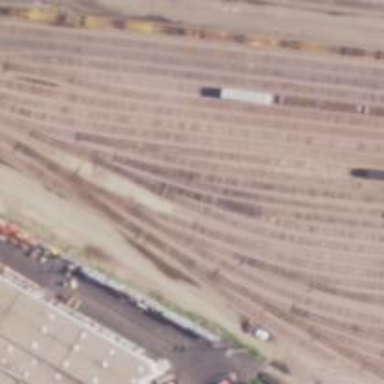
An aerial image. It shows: Railway yard.